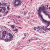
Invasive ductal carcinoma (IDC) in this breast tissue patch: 0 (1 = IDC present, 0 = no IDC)